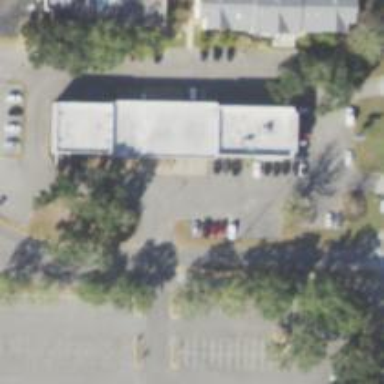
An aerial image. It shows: Parking space.